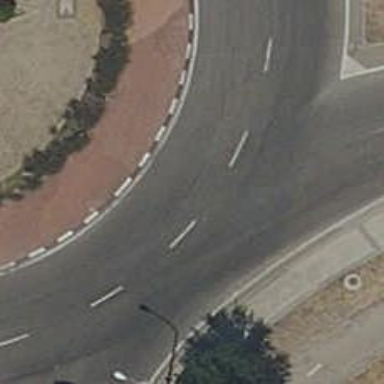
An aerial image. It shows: Secondary road leading to roundabout.